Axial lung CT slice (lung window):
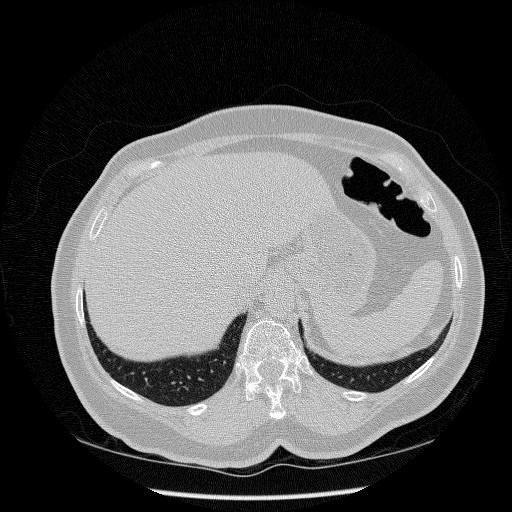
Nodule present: no